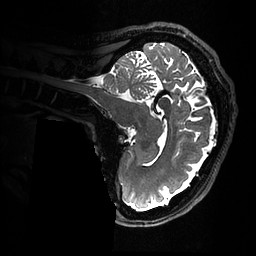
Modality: T2w
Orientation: sagittal
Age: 33
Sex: female
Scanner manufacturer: ge
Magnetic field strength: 3 T
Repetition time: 3.202 s
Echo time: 0.0669 s